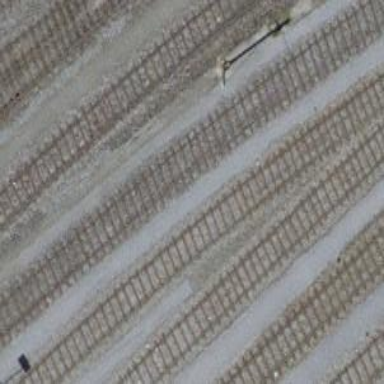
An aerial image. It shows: Rail yard with electrified rails and single track.